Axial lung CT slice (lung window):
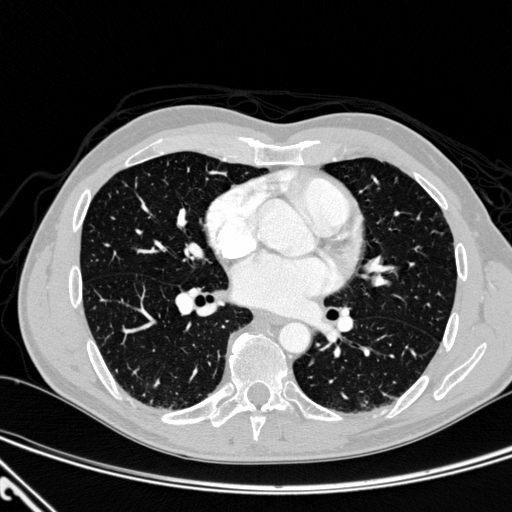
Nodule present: no